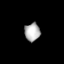
Tissue: lung
Cell type: Epithelial cells
Senescence score: 0.2023
Nuclear area (px): 274
Mean DAPI intensity: 176.303